Question: What is the number of red dots?
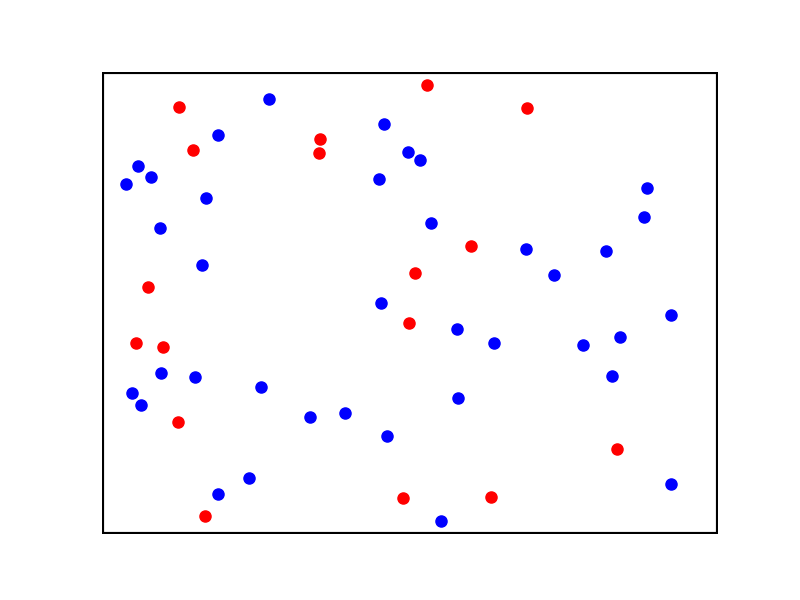
Answer: 17